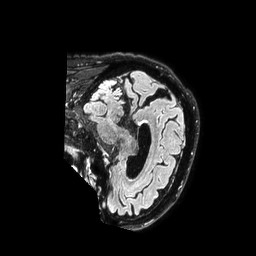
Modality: FLAIR
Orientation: sagittal
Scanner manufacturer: philips
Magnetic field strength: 3 T
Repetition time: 4.8 s
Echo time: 0.34 s